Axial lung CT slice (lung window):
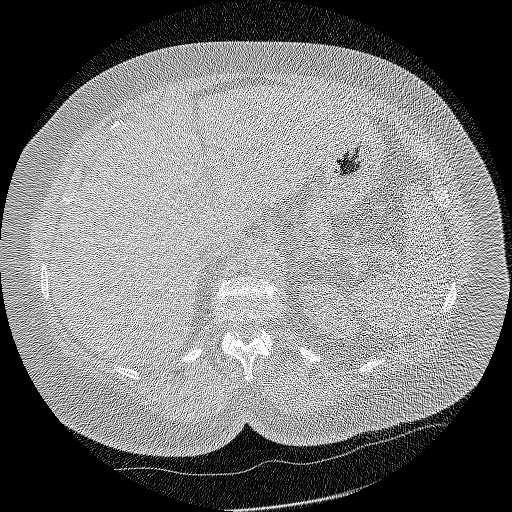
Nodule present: no